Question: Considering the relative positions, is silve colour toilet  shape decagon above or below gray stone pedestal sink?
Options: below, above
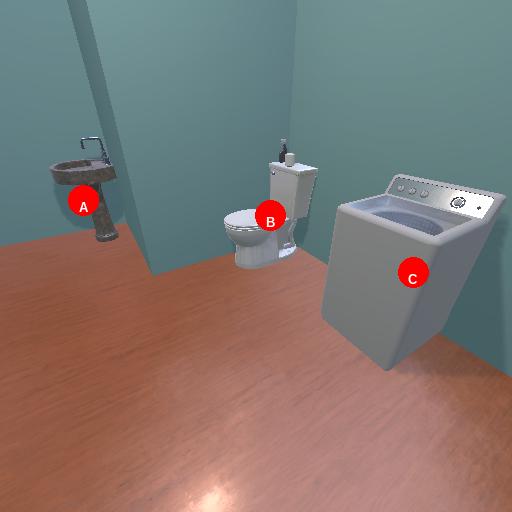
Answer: below